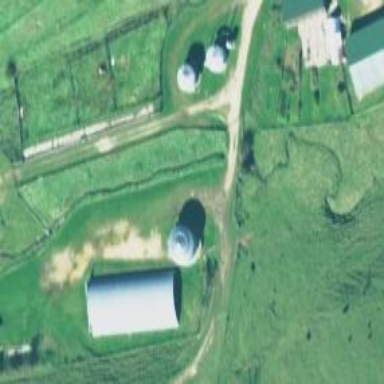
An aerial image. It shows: Silo.